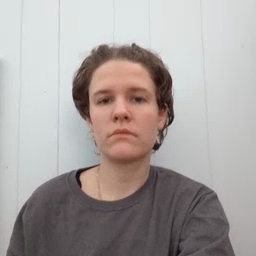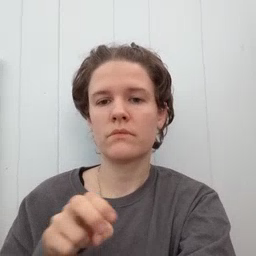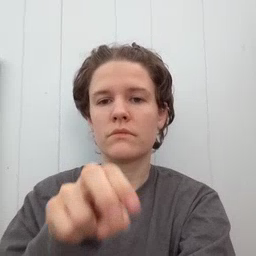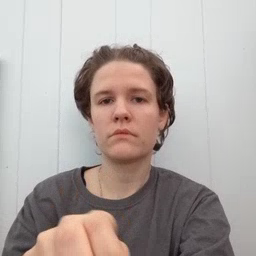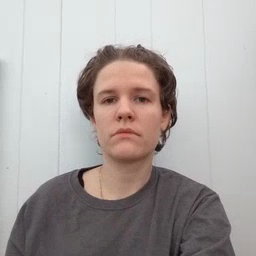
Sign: ride